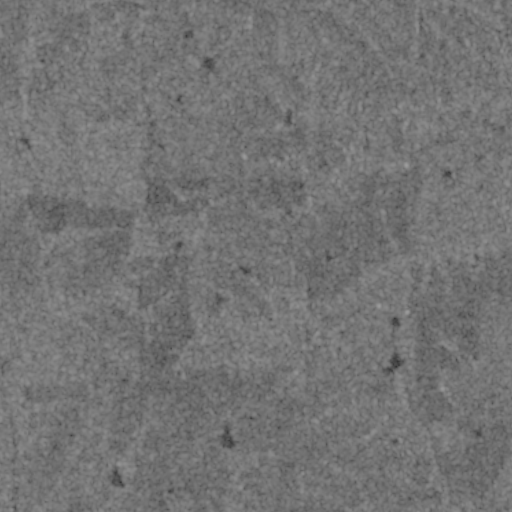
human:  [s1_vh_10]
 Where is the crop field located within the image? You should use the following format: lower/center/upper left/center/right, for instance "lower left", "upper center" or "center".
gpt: The crop field is located in the right of the image.
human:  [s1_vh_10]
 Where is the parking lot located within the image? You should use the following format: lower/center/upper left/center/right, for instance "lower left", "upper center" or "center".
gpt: There is no parking lot in the image.

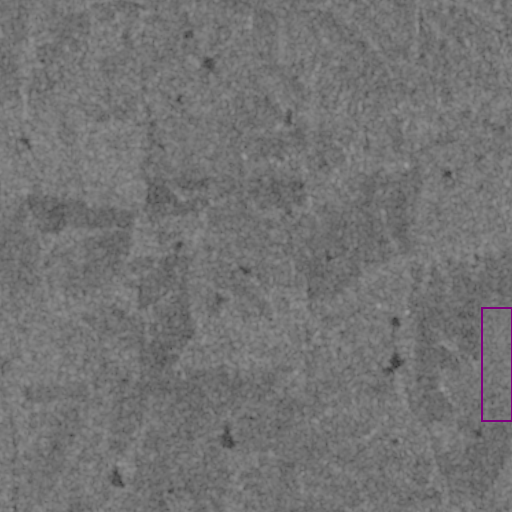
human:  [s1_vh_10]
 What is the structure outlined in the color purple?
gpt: The structure outlined in purple is a crop field.
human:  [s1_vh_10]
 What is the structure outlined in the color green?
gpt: There is no green outline.